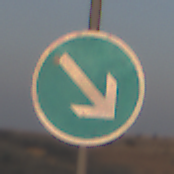
Verkehrszeichen: VorgeschriebeneVorbeifahrtRechts
Umgebung: Outdoor, Nature
Tageszeit: SunriseSunset
Wetter: PartlyCloudy
Licht: Natural
Jahreszeit: NotSpecified
Kontrast: HighContrast